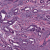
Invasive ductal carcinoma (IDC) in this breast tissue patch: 1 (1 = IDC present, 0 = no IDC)